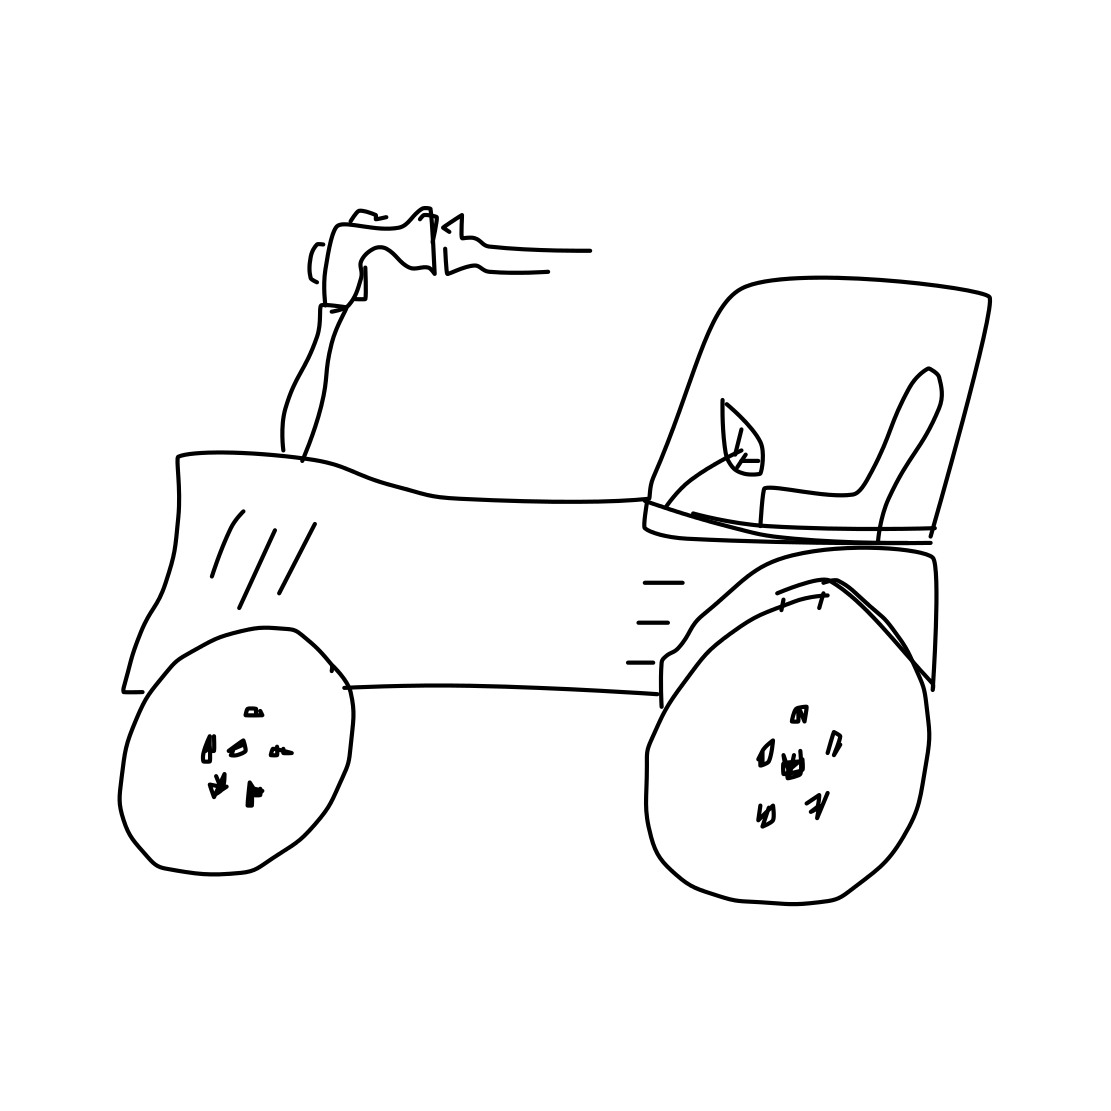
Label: tractor